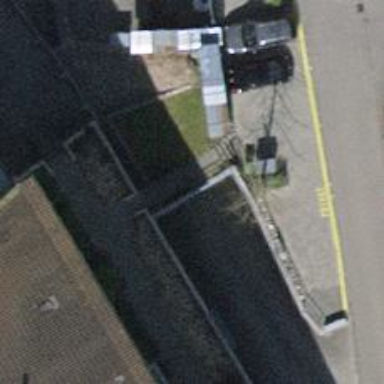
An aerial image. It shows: Parking area.